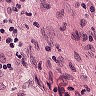
Metastatic tissue present: no